Field crop: maize
Growth stage: 1
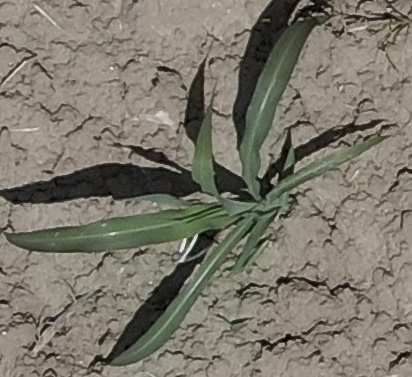
Species: sorghum